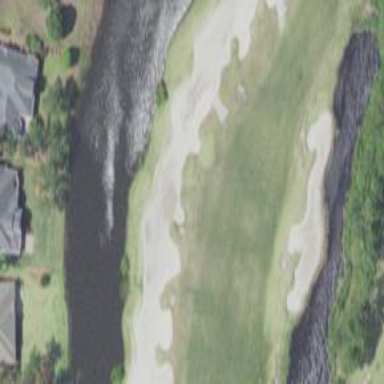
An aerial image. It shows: Golf bunker filled with sandy terrain.